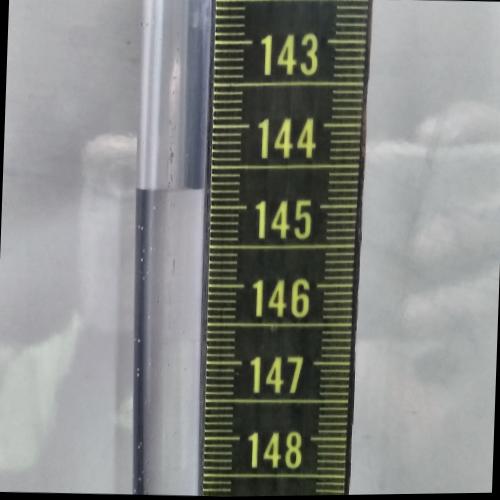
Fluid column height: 144.8 cm